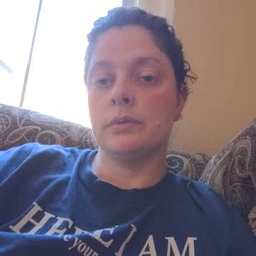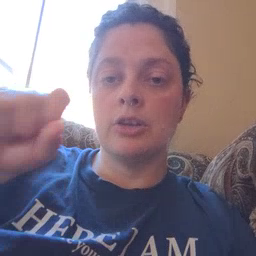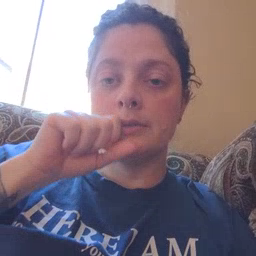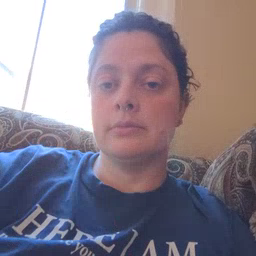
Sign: carrot